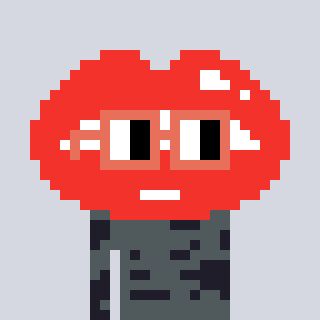
a pixel art character with square orange glasses, a lips-shaped head and a grayscale-colored body on a cool background